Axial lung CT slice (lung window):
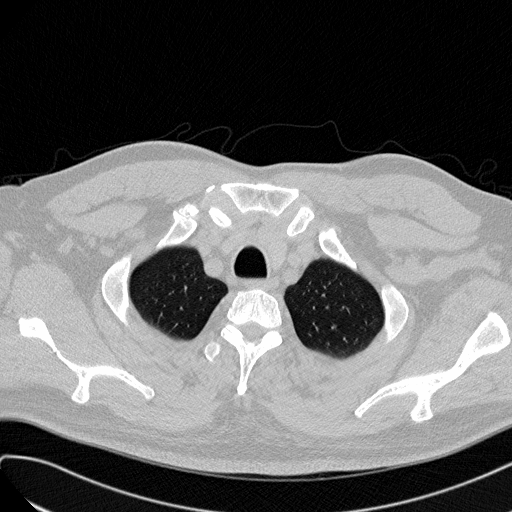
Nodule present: no